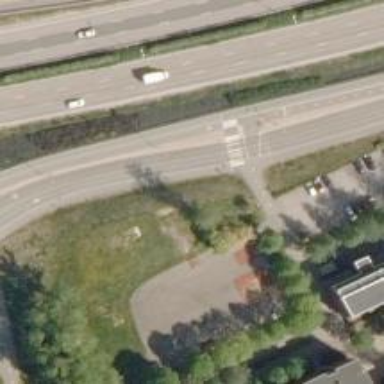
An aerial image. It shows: Road with "give way" sign.